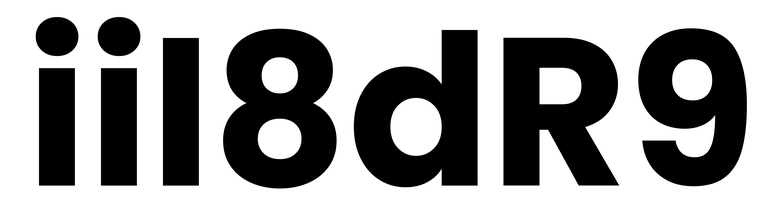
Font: Poppins-Bold